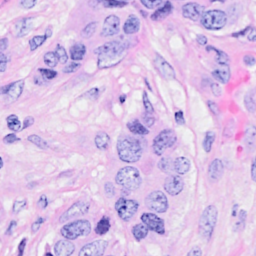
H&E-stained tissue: Breast